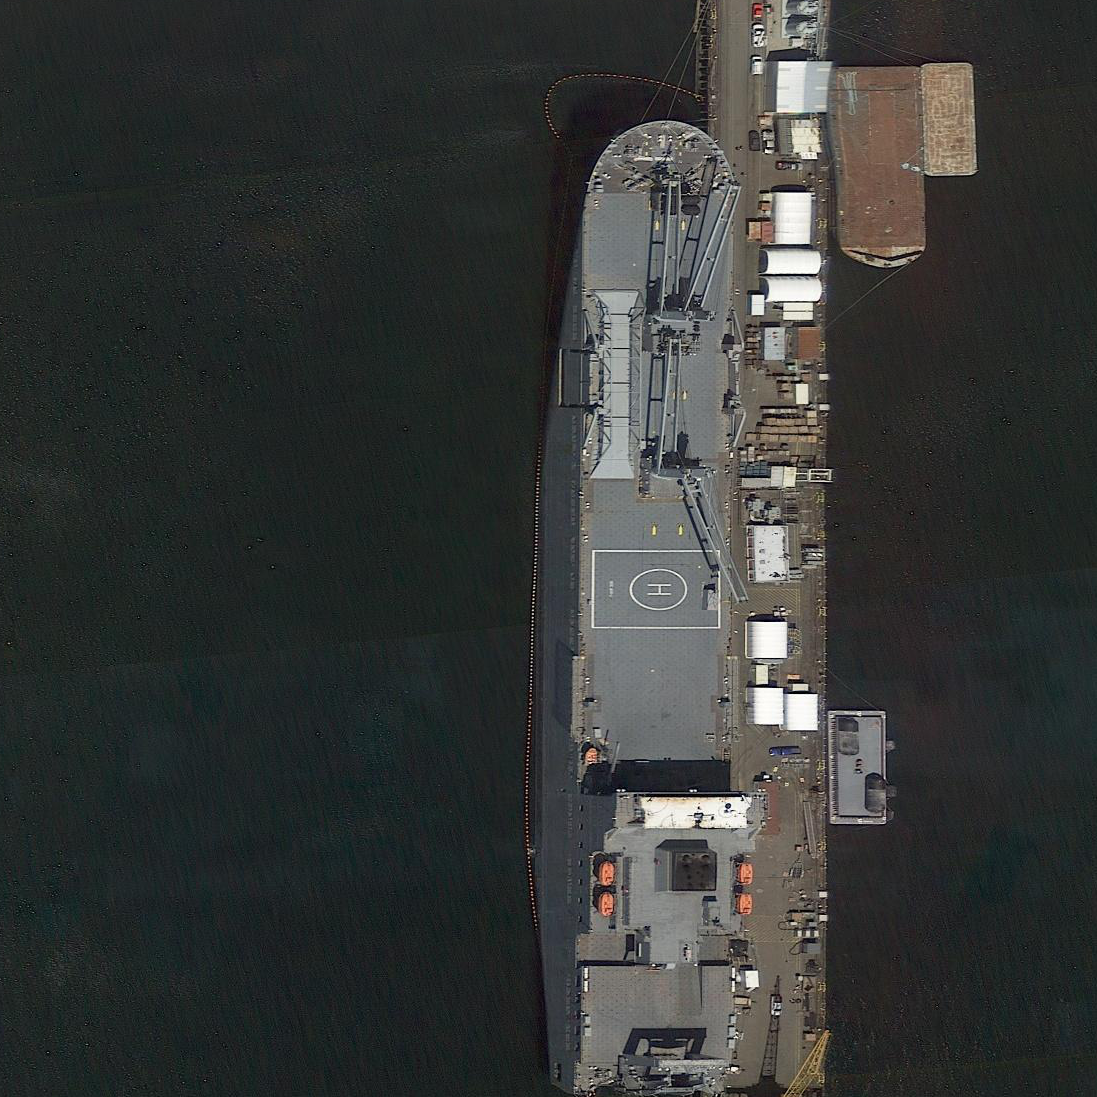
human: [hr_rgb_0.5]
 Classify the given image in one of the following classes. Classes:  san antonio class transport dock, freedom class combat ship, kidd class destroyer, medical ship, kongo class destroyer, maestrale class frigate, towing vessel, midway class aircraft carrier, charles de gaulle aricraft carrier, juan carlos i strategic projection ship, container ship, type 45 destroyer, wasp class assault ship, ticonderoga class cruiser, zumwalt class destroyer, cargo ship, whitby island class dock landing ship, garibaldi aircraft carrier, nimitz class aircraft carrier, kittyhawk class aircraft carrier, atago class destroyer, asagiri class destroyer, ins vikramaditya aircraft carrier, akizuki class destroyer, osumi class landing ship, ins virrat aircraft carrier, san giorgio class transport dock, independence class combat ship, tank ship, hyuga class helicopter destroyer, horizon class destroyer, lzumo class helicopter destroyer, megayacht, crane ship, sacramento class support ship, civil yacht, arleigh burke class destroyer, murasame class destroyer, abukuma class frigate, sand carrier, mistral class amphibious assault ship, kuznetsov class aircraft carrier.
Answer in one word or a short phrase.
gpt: Crane ship